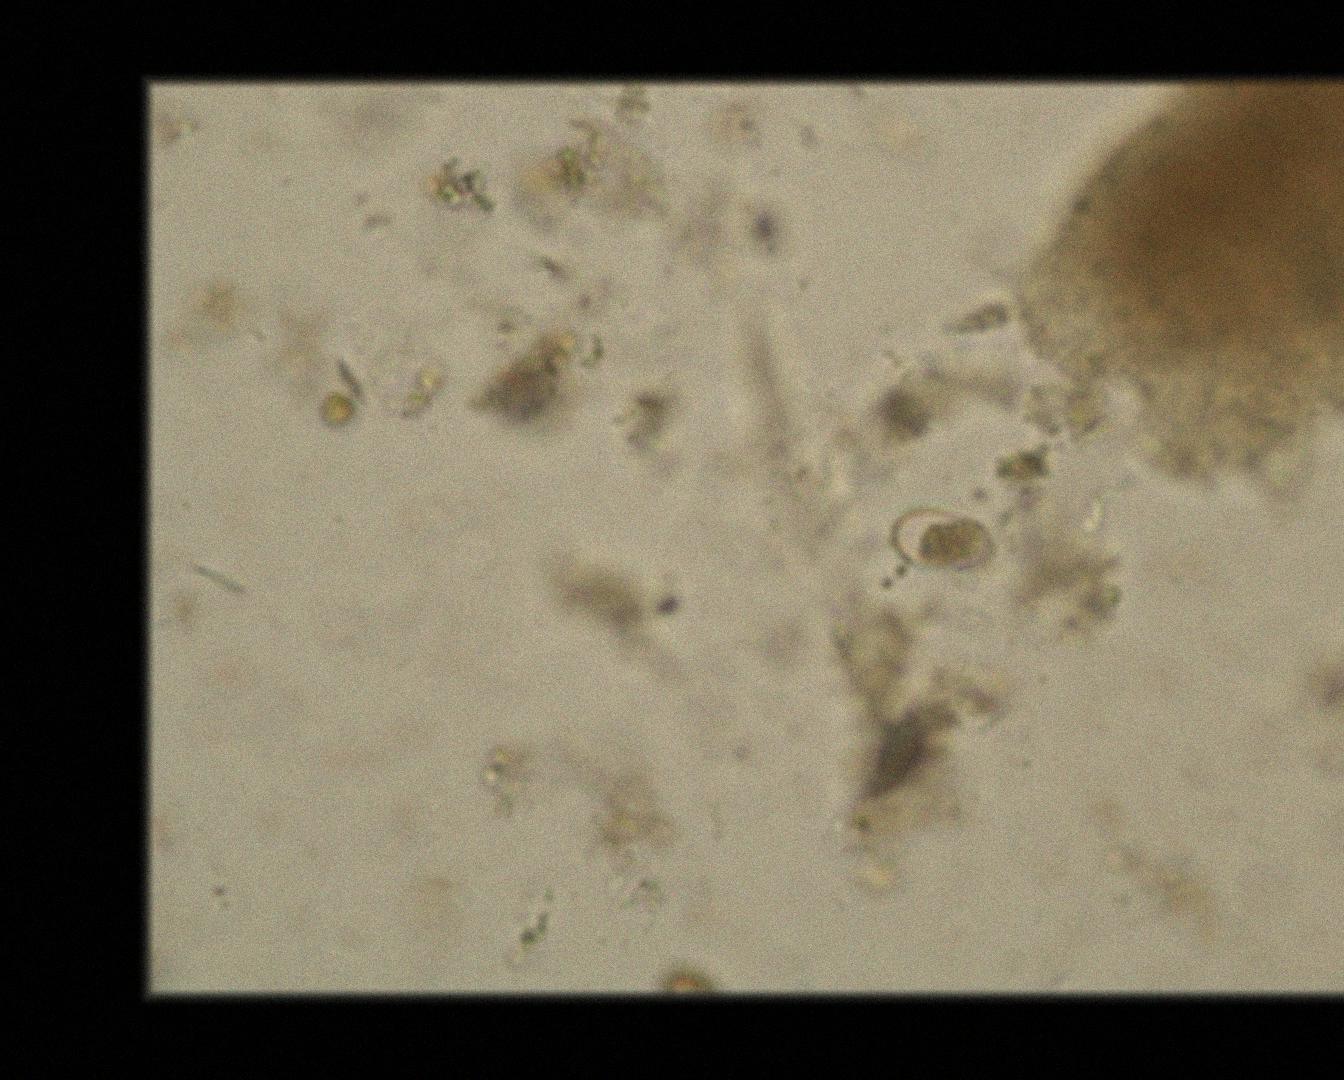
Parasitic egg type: Capillaria philippinensis